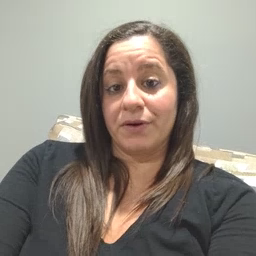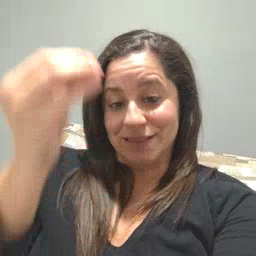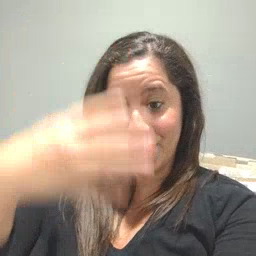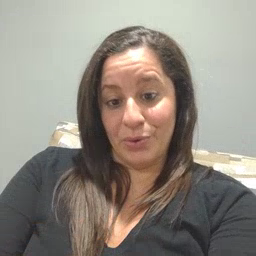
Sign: shower